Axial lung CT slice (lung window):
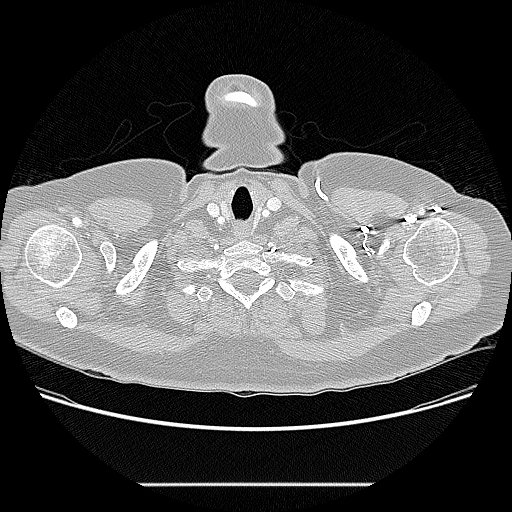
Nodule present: no